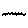
Label: zigzag